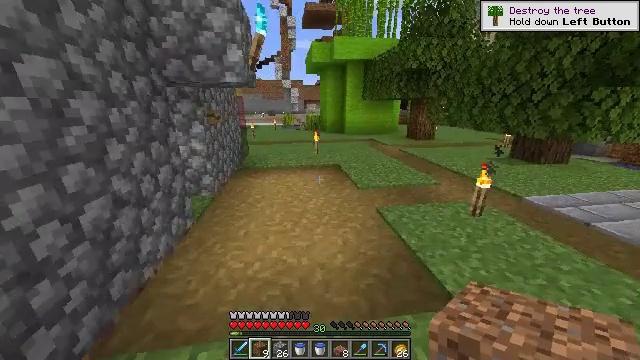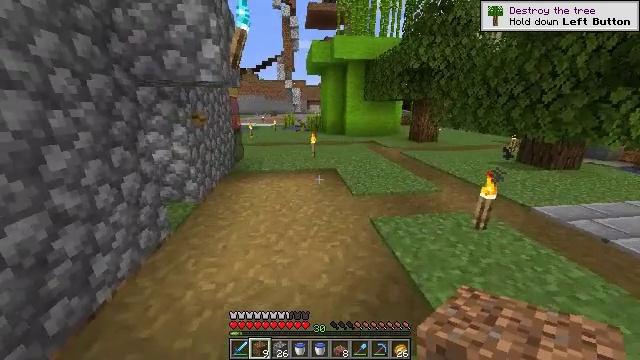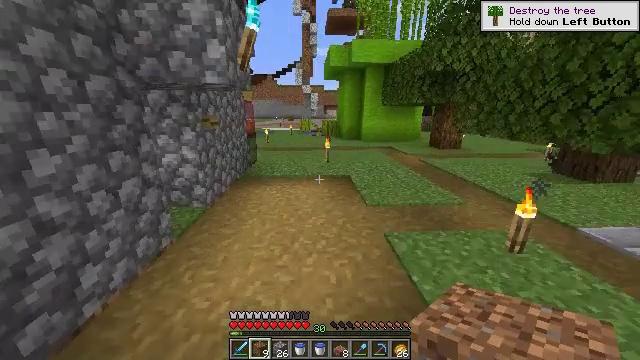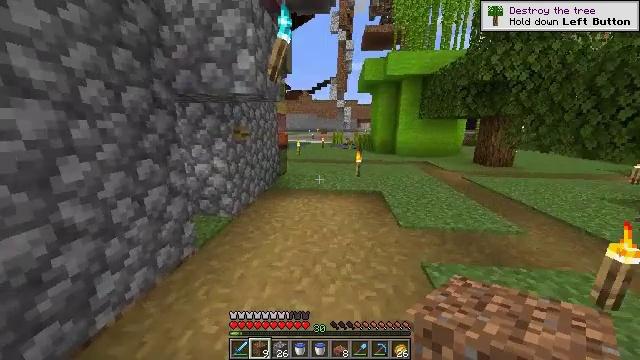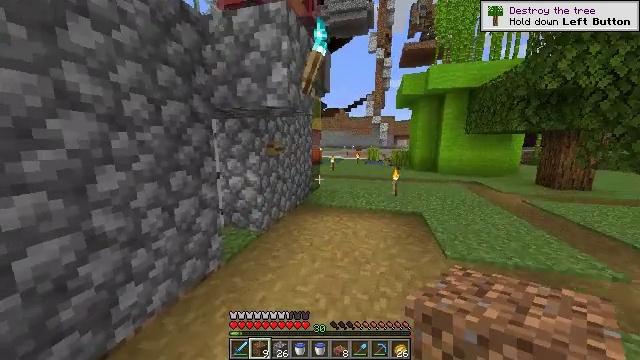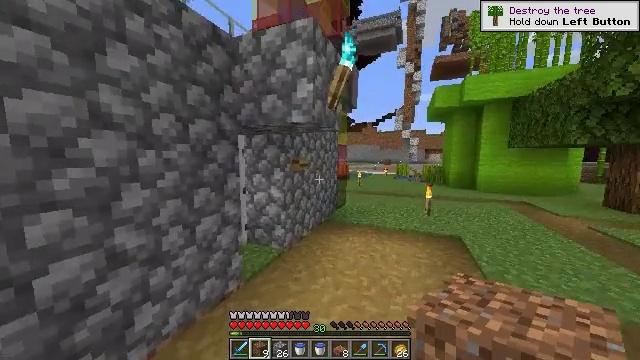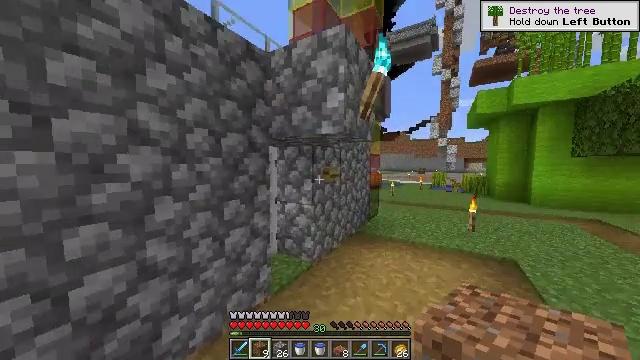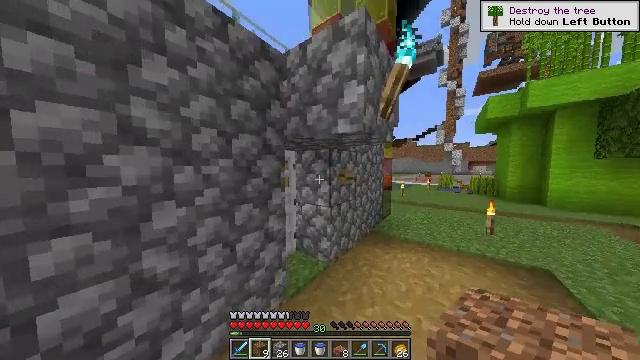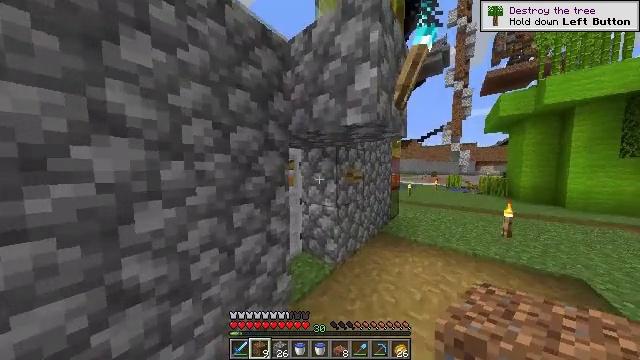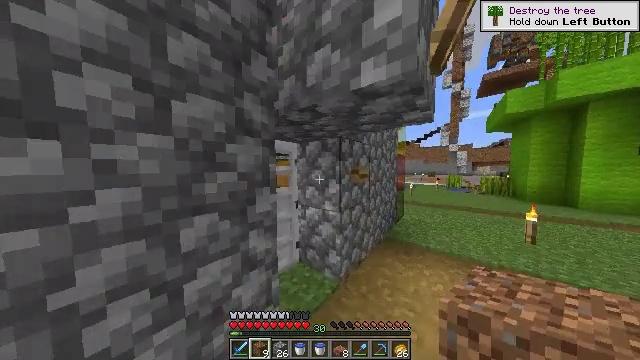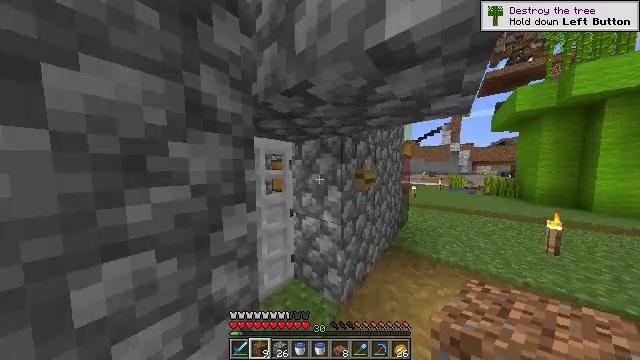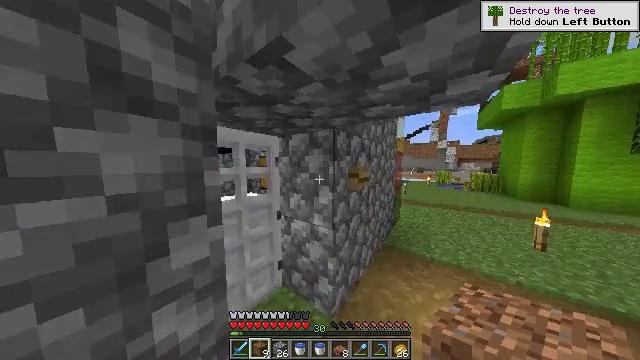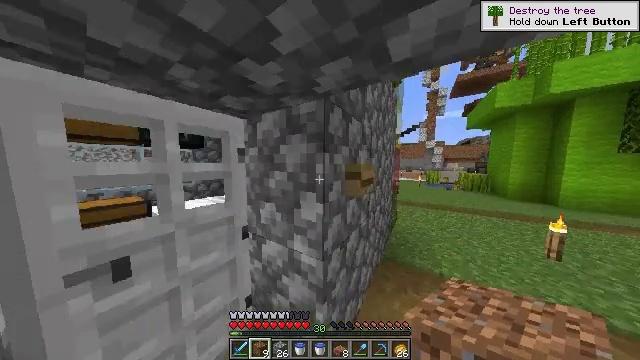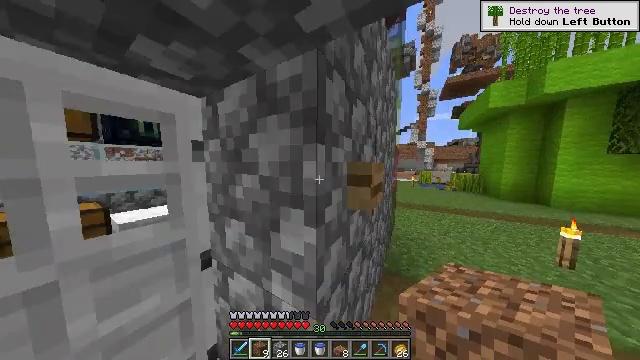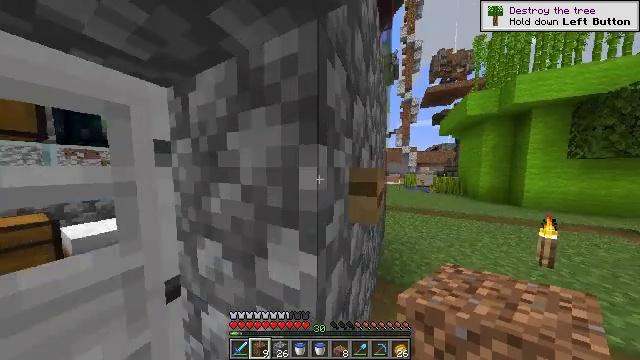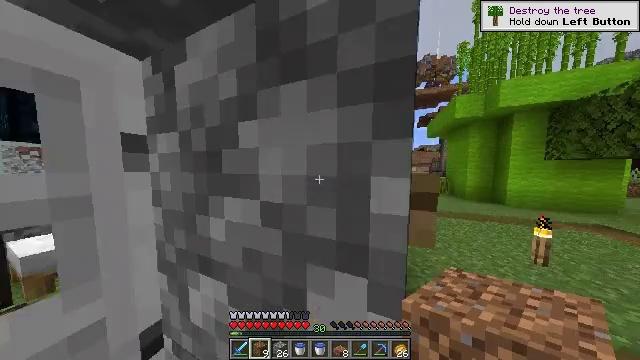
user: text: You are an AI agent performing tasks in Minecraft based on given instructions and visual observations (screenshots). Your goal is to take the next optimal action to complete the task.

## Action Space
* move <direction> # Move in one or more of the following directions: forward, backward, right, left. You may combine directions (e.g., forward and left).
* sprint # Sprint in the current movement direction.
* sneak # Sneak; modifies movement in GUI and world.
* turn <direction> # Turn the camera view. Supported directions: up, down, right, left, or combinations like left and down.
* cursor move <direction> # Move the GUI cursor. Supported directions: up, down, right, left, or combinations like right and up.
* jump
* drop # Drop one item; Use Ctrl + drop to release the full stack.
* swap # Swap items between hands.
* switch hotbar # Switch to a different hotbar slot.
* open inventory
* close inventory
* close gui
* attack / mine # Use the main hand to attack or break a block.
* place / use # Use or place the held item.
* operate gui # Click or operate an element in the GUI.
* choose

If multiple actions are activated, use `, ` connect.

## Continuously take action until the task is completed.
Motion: motion action
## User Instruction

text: Construct a dropper in the crafting grid.
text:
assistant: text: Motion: move forward
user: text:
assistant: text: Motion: move forward, turn left and up
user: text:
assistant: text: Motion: move forward, turn left and up
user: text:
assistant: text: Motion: move forward, turn left and up
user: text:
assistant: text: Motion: move forward, turn left and up
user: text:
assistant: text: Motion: move forward, turn left and up
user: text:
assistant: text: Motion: move forward, turn left
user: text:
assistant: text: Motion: move forward, turn left
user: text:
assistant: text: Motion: move forward
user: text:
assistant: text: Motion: move forward
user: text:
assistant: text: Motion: move forward, turn right and down
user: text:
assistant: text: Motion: move forward, turn right
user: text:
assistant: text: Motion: move forward, turn right
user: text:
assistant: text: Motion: move forward, turn right and up
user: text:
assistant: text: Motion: turn right
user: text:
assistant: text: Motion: no_op
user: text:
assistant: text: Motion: turn right
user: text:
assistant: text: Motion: turn right
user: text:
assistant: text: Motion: turn right and down
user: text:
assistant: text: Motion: turn right and down
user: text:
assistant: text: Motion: turn right
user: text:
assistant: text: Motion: turn right
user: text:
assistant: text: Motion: move right
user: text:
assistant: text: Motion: move right
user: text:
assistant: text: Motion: turn left and down
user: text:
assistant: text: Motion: turn left
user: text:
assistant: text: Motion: turn left
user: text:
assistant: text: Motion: no_op
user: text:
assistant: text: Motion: turn left
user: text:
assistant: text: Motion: turn left